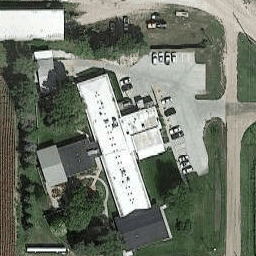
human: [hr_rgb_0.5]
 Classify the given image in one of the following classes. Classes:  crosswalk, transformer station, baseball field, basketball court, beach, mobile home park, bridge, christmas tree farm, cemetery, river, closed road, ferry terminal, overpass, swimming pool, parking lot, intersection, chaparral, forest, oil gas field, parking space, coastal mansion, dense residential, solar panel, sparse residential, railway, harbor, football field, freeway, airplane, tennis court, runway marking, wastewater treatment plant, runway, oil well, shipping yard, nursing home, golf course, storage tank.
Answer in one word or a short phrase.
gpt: nursing home